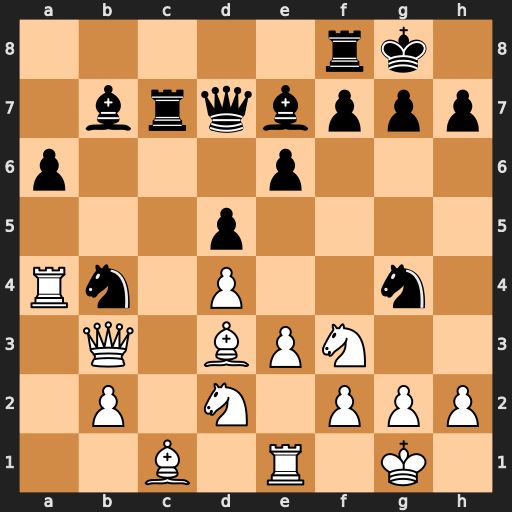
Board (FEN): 5rk1/1brqbppp/p3p3/3p4/Rn1P2n1/1Q1BPN2/1P1N1PPP/2B1R1K1
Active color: w
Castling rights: -
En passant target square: -
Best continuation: Rxb4 Bxb4 Qxb4